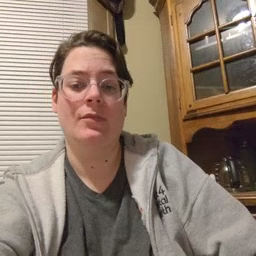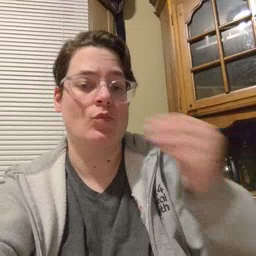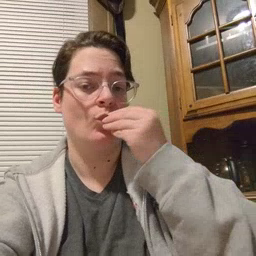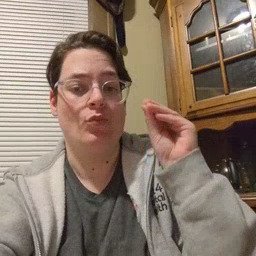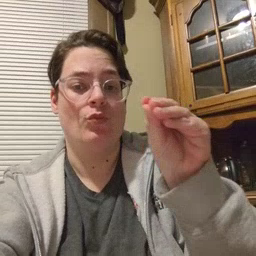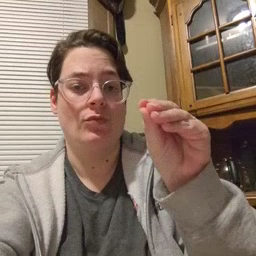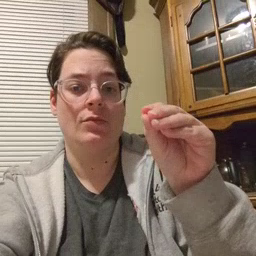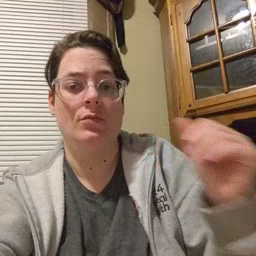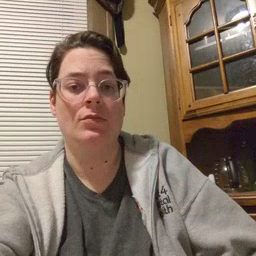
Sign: kiss